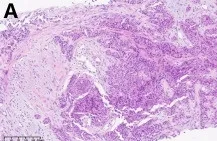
Hematoxylin-eosin (H&E) staining and immunohistochemical evaluation of the tissue obtained using needle biopsy (10x). Pathological images show. (H&E) staining.
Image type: pathology (h&e)